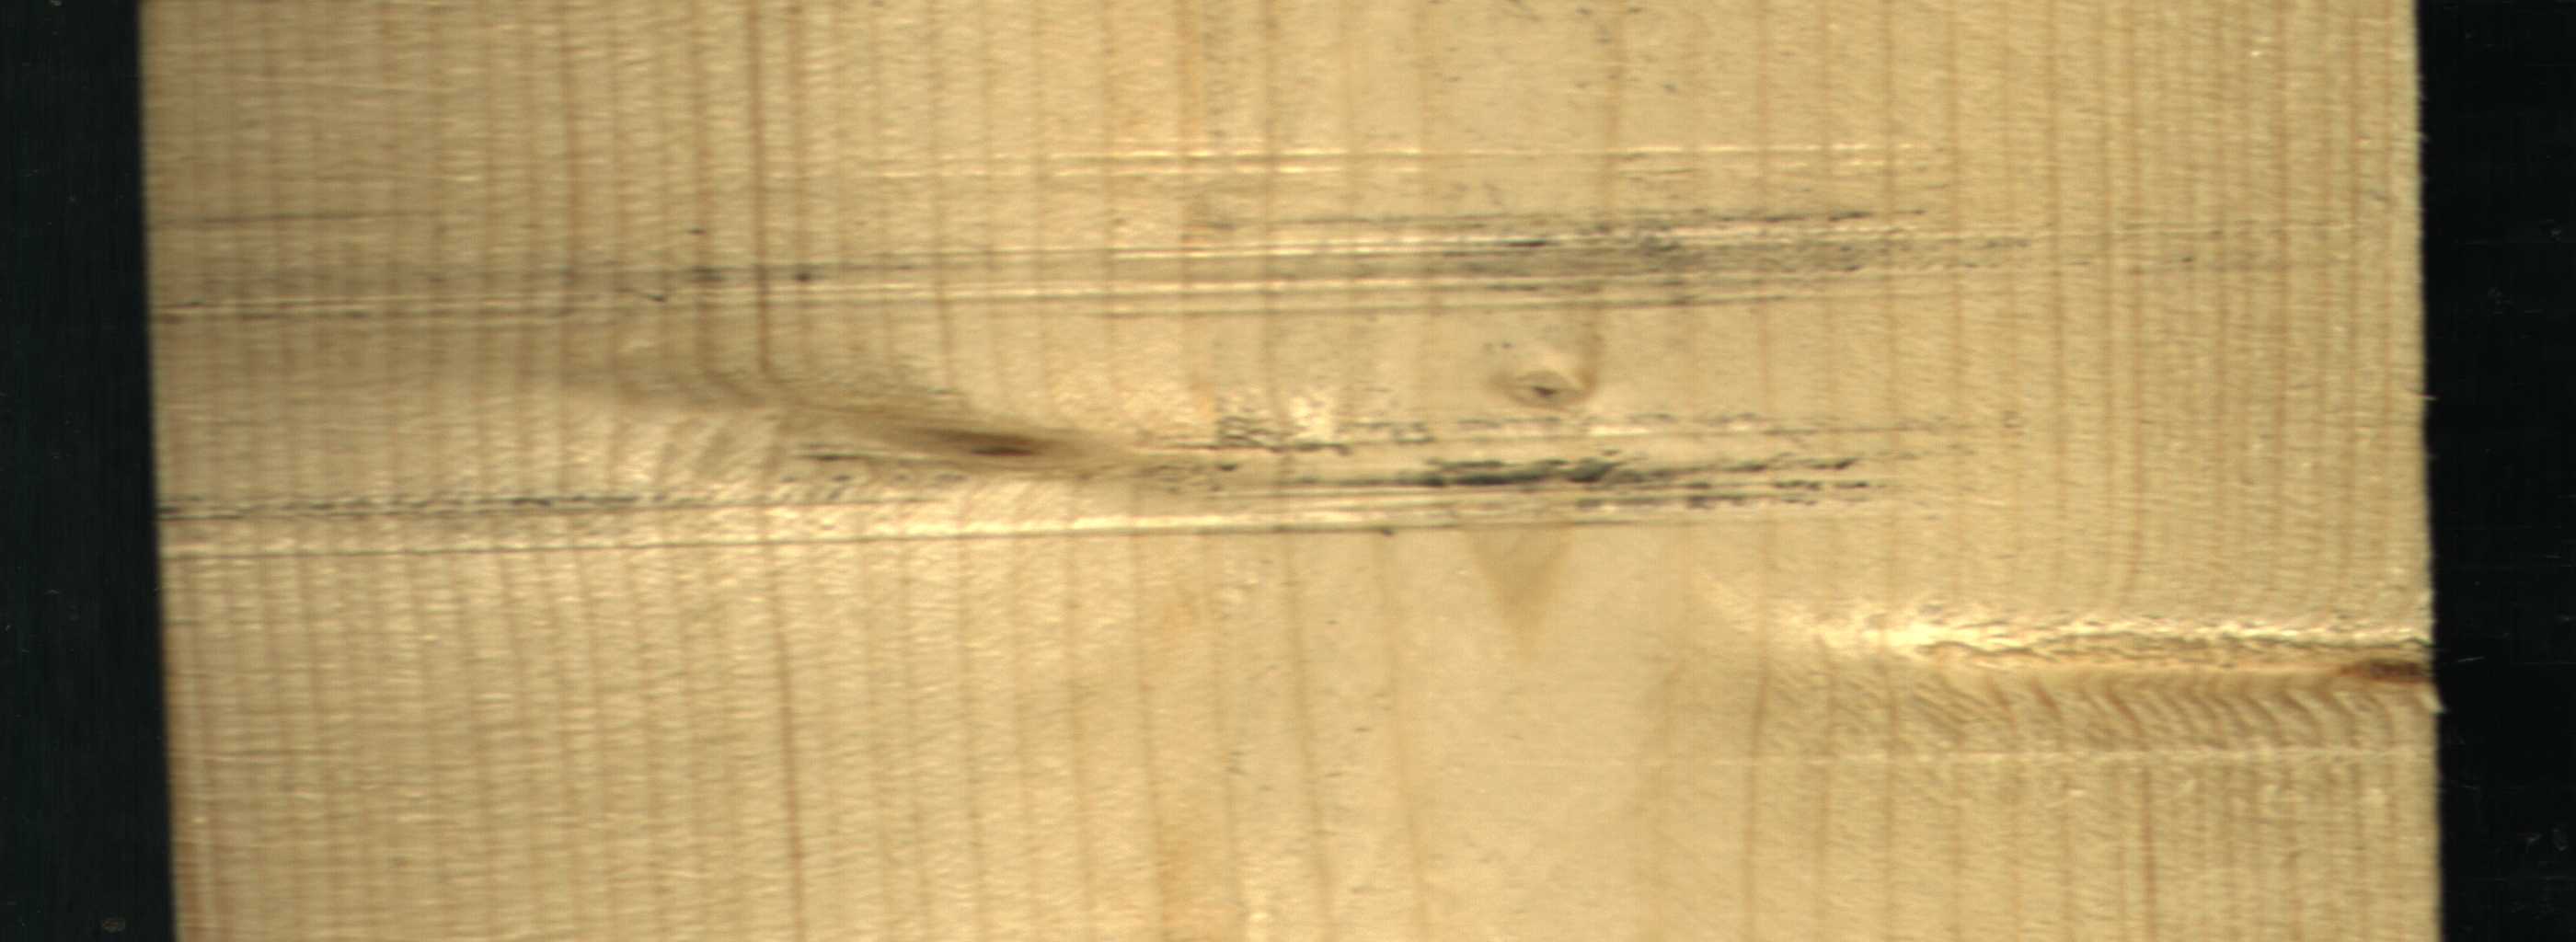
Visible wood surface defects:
Live_Knot